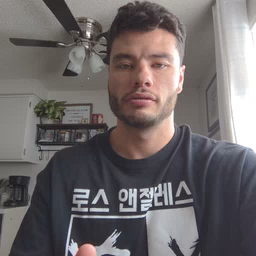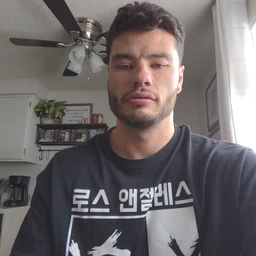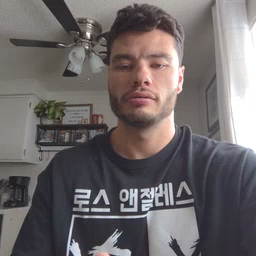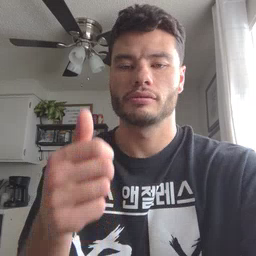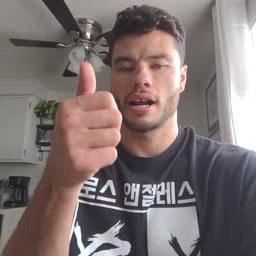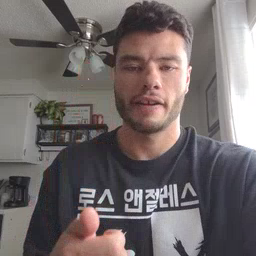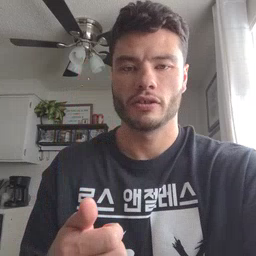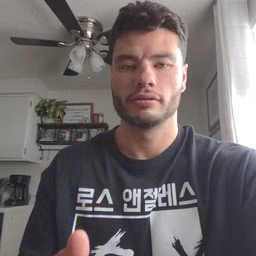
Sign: every